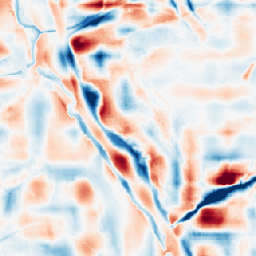
Category: wavelet
Decomposition family: wavelet_reverse_biorthogonal
Decomposition parameters: wavelet: rbio5.5
level: 5
Upsampling method: area
Upsampling parameters: scale: 8
Upsampling scale: 8